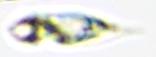
Label: Tintinnid